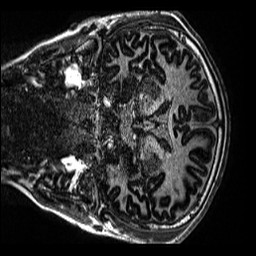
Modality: MP2RAGE
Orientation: coronal
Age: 12
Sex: male
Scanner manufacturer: siemens
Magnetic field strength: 3 T
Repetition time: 4 s
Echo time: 0.00299 s